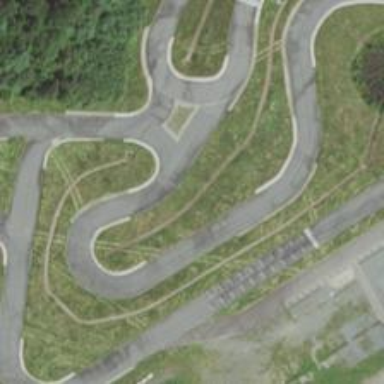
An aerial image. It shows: Asphalt raceway.